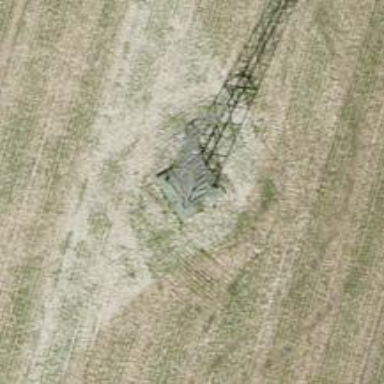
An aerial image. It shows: Power tower.